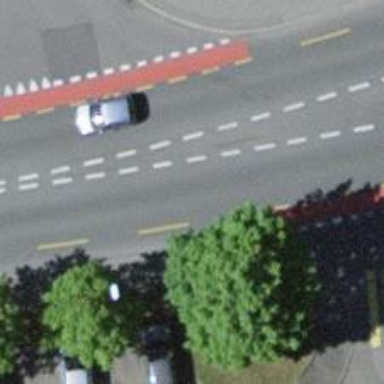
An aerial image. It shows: Tertiary road with asphalt surface and cycle lane.